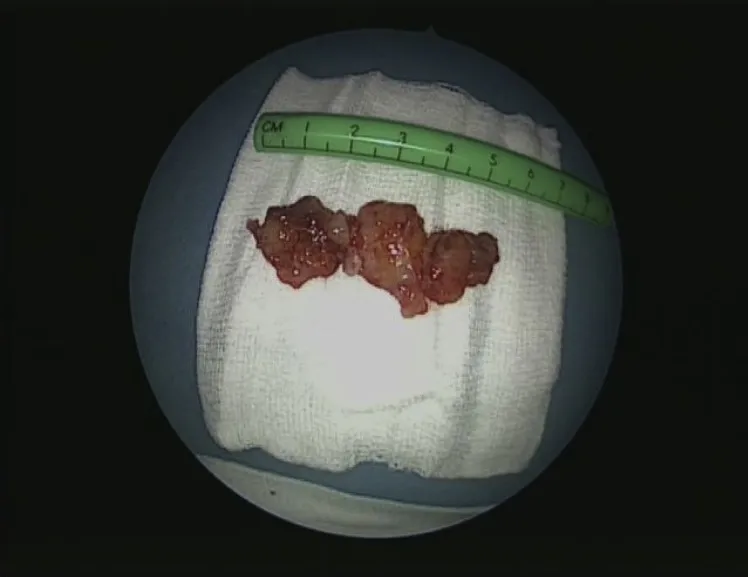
Gross image of the mass revealed multiple fragments of soft to firm tan-gray tissue.
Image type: chart (chart)